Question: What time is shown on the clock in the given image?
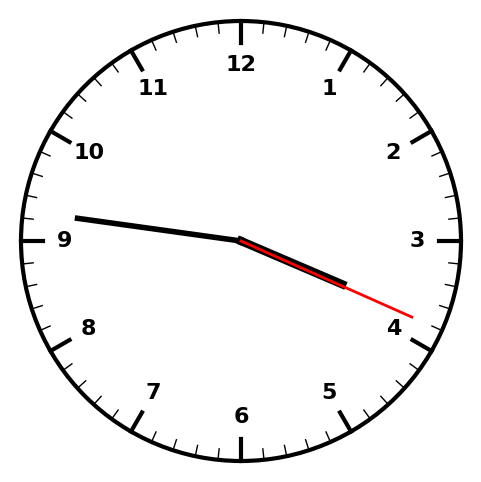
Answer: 03:46:19